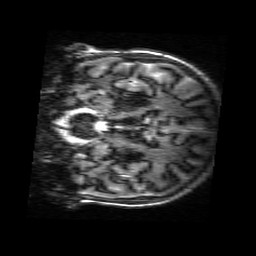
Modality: MP2RAGE
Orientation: coronal
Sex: male
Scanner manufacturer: siemens
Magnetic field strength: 3 T
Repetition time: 5 s
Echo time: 0.00355 s